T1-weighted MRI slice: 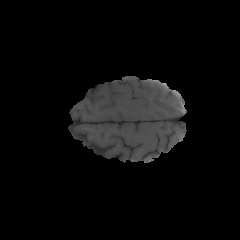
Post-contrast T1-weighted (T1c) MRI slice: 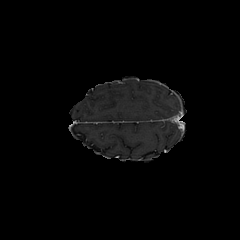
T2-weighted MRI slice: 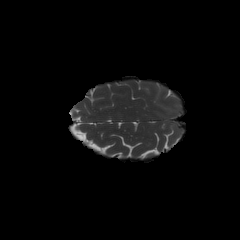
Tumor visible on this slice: no